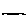
Label: line